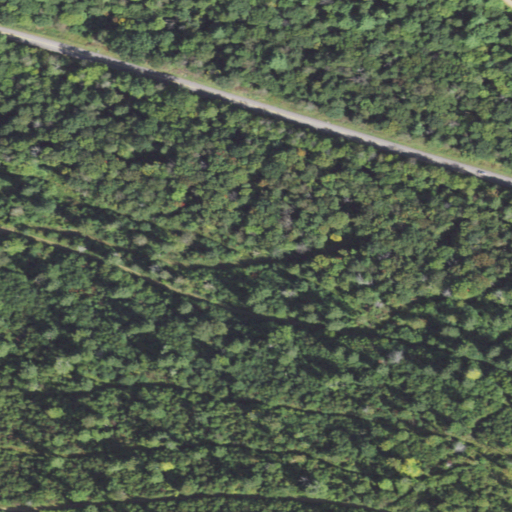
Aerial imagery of valley in Pennsylvania named Beaver Valley containing mixed forest, evergreen forest, open development, woody wetlands, and shrub